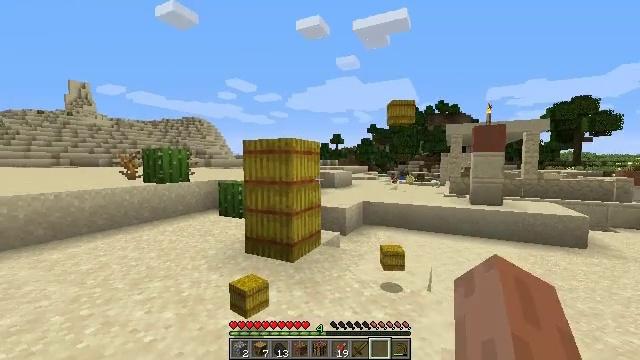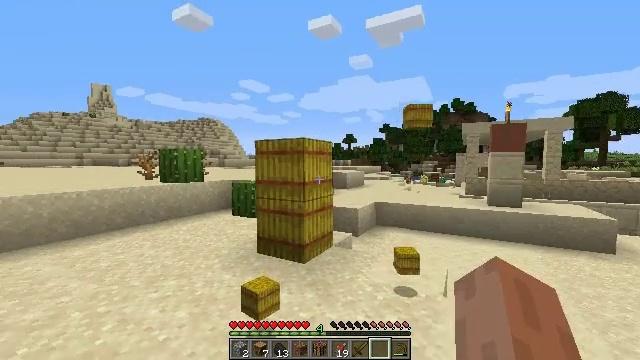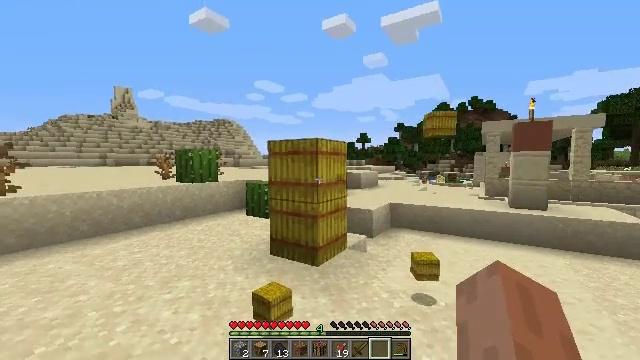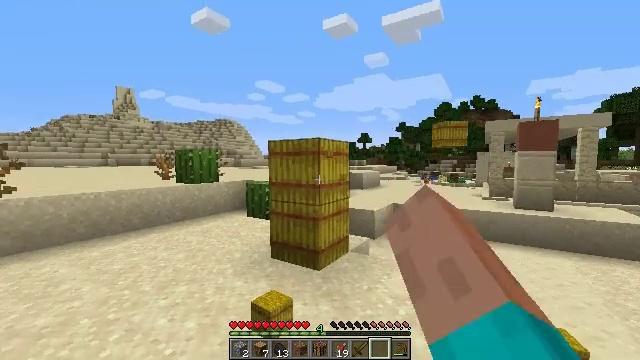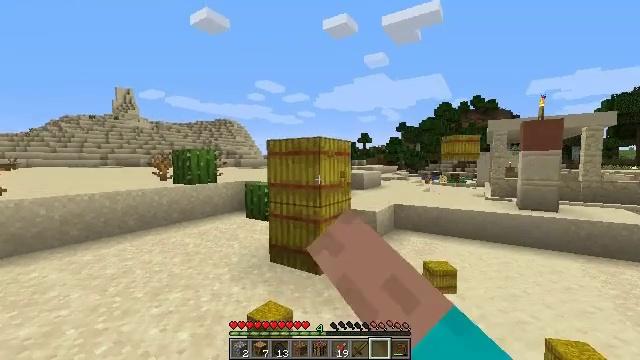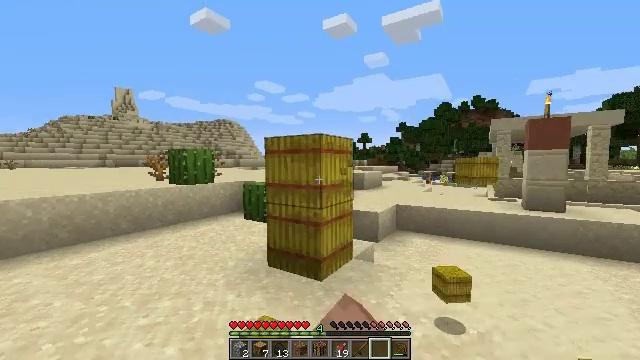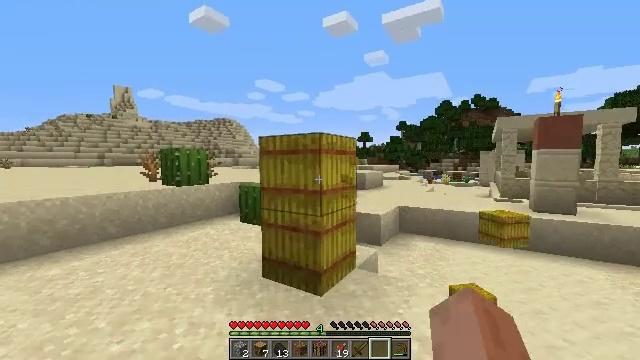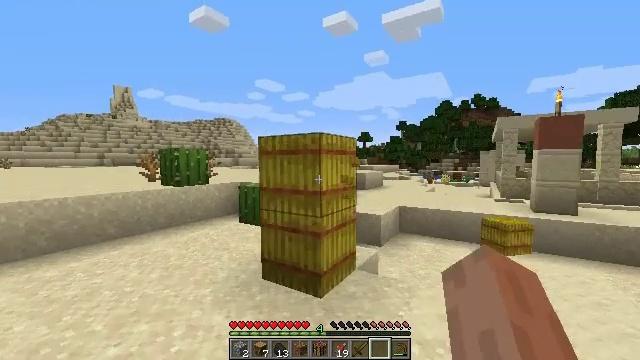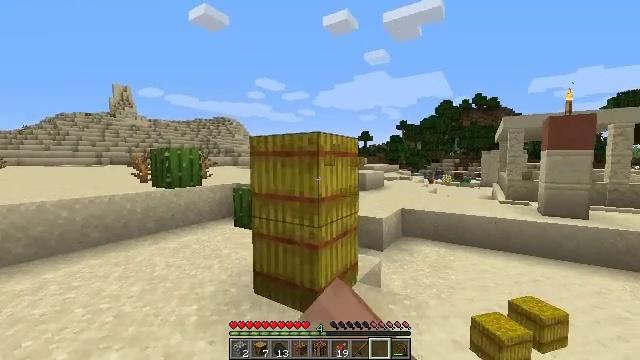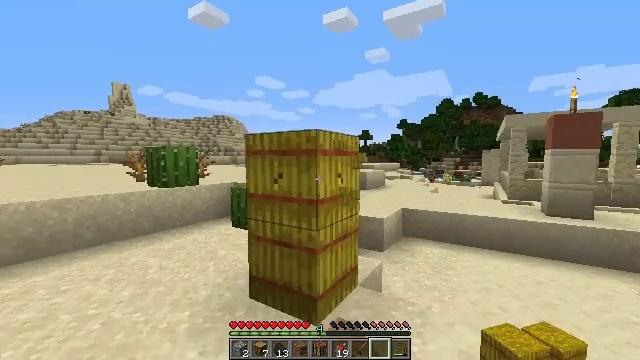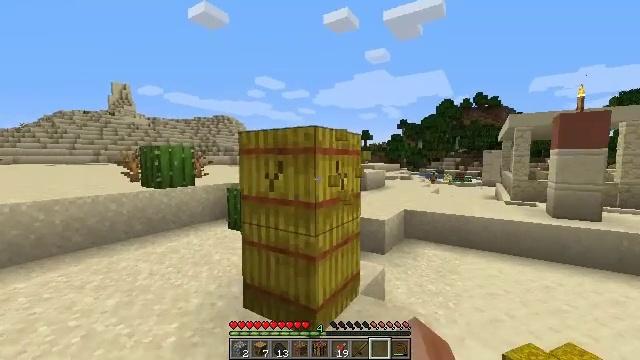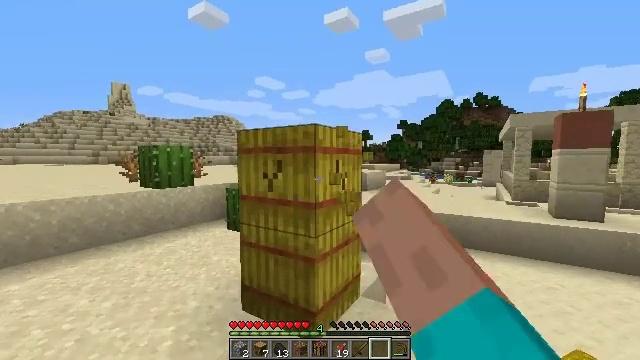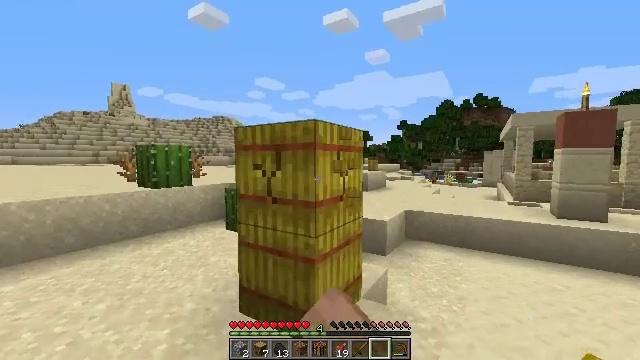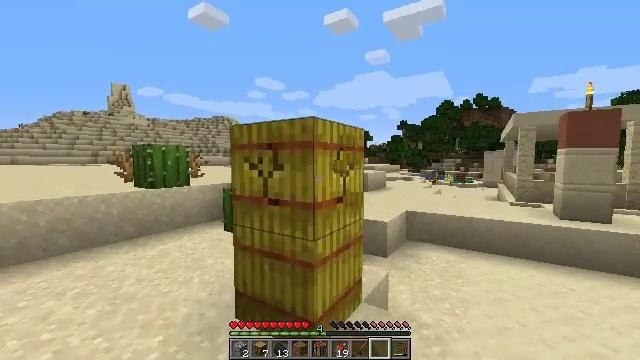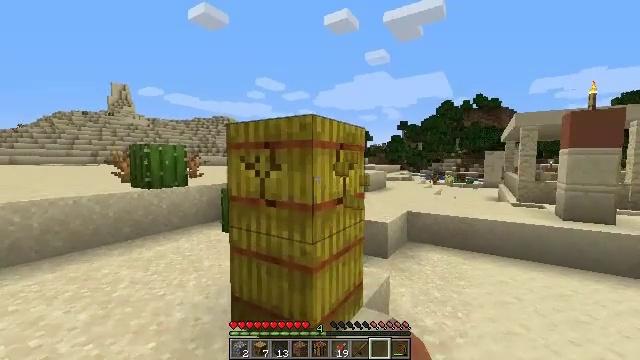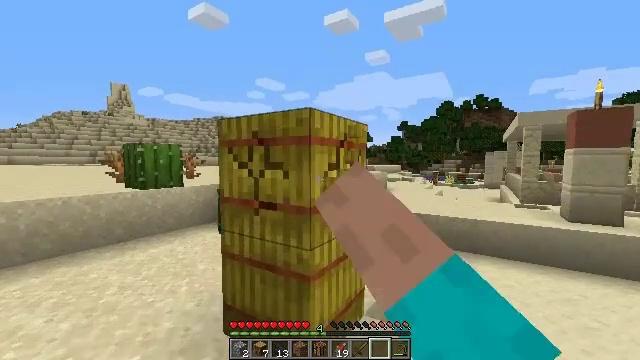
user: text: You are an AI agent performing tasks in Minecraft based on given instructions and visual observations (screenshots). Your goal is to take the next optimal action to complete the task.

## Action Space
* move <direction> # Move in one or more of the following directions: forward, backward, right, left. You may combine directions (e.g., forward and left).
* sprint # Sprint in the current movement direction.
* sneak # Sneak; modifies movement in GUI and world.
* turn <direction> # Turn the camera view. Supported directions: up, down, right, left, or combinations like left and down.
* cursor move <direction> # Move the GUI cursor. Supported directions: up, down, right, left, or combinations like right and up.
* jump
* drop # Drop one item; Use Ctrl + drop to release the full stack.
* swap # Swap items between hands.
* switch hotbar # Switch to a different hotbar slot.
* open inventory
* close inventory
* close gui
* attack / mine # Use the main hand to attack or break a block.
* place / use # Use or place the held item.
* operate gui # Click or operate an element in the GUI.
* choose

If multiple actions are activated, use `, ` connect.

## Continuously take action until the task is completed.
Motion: motion action
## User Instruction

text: Mine a hay block from the field.
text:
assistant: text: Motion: move forward, turn left, attack / mine
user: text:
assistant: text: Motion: move forward, turn left, attack / mine
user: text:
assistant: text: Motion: move forward, attack / mine
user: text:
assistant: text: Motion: move forward, attack / mine
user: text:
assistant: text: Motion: move forward, attack / mine
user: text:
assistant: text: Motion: move forward, attack / mine
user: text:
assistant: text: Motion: move forward, attack / mine
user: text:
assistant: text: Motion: move forward, attack / mine
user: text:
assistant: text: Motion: move forward, attack / mine
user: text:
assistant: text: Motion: attack / mine
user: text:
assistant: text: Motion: attack / mine
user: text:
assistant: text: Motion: attack / mine
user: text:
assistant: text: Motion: move forward, attack / mine
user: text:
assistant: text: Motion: move forward, attack / mine
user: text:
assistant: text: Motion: move forward, attack / mine
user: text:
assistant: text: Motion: move forward, attack / mine
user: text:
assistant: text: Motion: move forward, attack / mine
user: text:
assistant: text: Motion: attack / mine
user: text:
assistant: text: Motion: attack / mine
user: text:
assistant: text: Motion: turn left, attack / mine
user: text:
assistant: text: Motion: turn left and down, attack / mine
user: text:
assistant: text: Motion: turn left, attack / mine
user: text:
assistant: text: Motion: attack / mine
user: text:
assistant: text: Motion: turn down, attack / mine
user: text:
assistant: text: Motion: turn down, attack / mine
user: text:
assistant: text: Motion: attack / mine
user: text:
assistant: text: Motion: attack / mine
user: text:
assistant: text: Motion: attack / mine
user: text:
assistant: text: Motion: turn down, attack / mine
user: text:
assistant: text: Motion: turn down, attack / mine